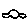
Label: car